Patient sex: M
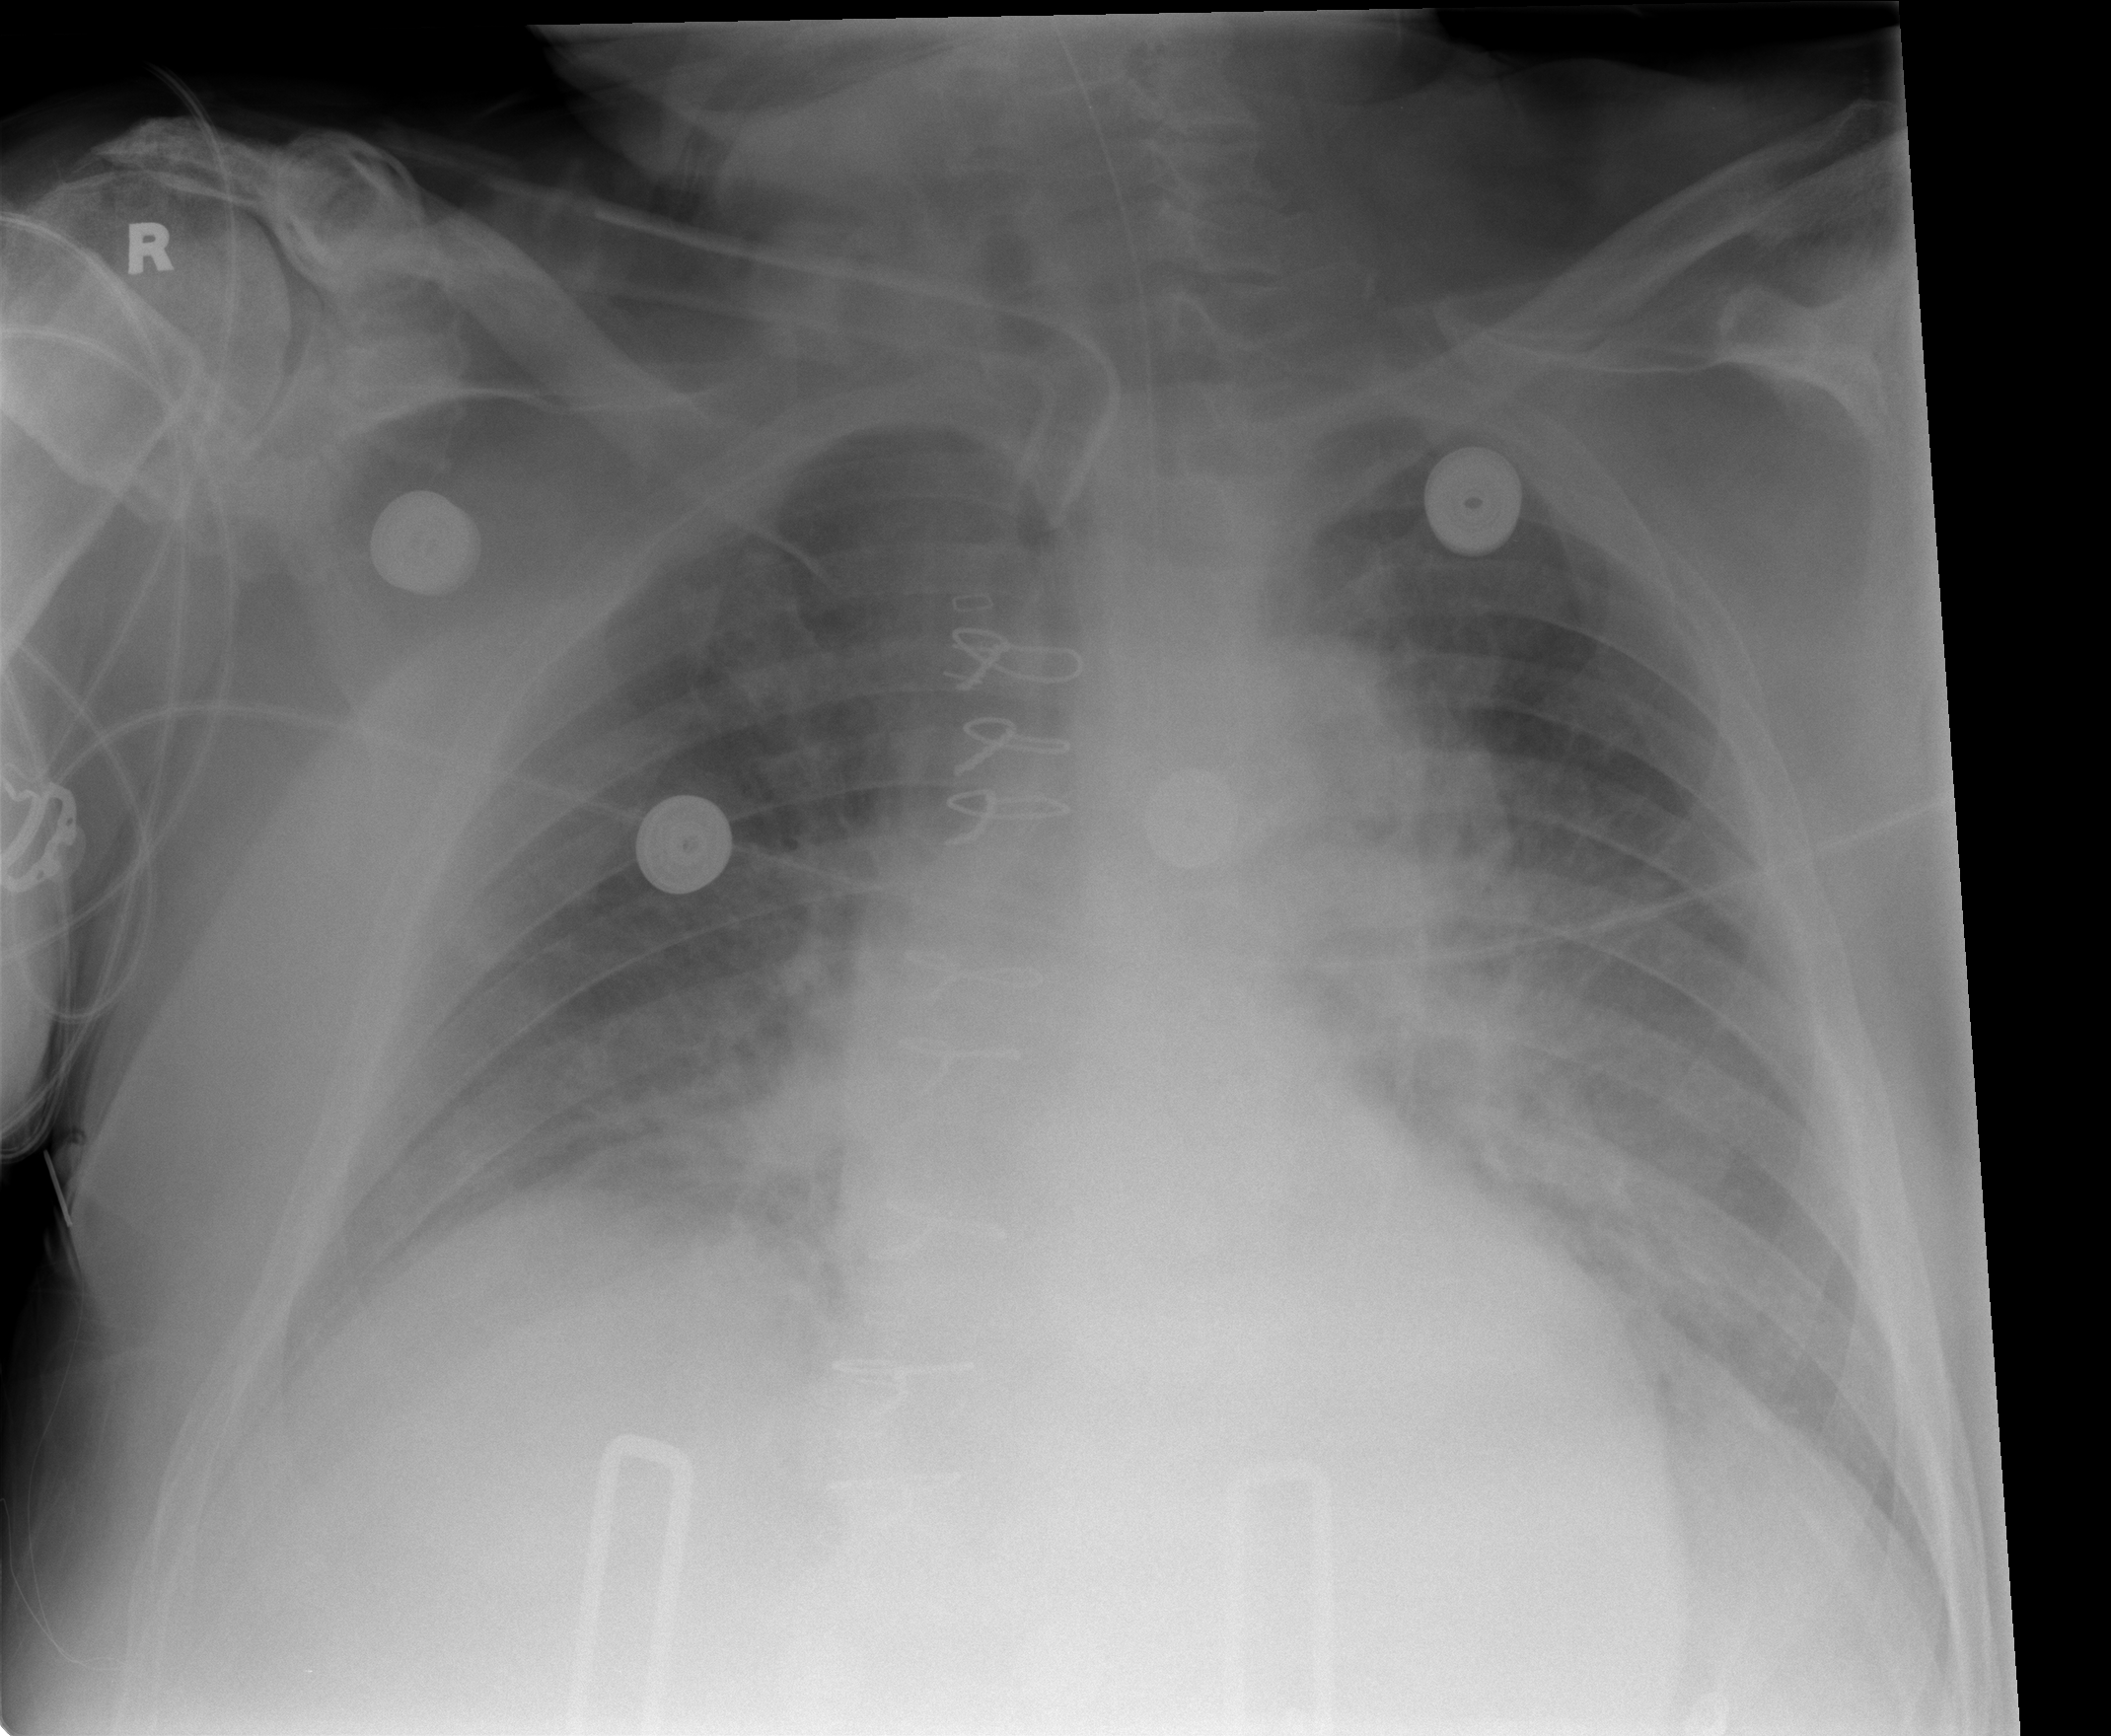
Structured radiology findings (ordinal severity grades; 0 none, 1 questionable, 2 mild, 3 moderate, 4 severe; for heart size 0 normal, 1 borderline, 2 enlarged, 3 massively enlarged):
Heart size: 2
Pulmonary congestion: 2
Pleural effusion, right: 2
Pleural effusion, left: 1
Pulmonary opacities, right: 1
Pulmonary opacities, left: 1
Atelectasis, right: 2
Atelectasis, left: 2